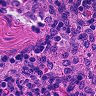
Metastatic tissue present: no